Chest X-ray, PA view. Patient: 36 years old, sex M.
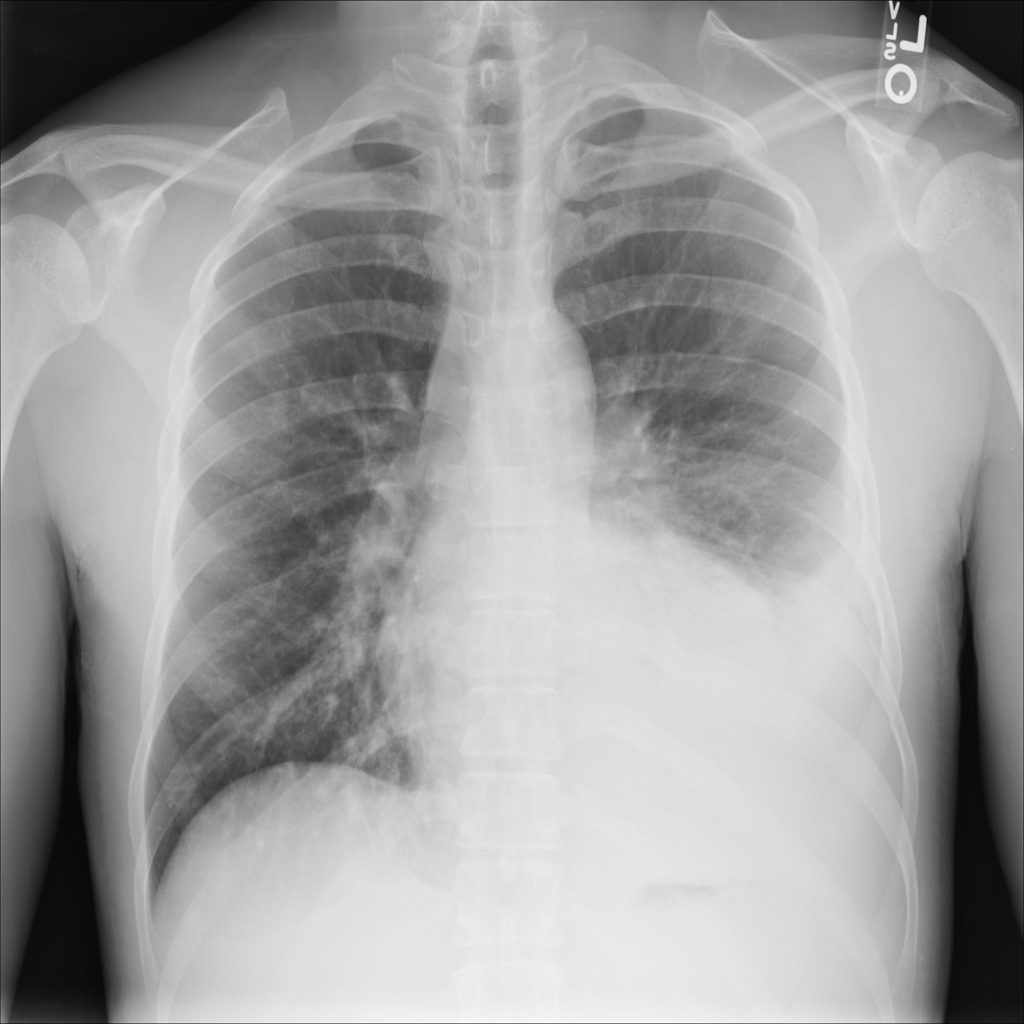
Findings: Effusion